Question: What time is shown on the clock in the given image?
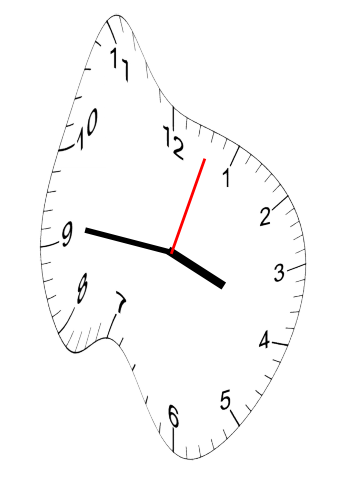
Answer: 03:46:03